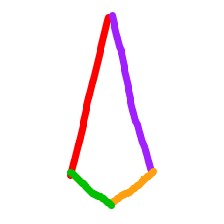
Shape: kite